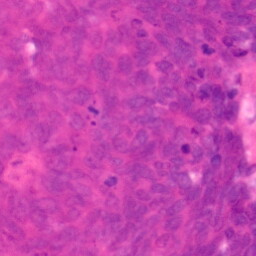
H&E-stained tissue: Colon